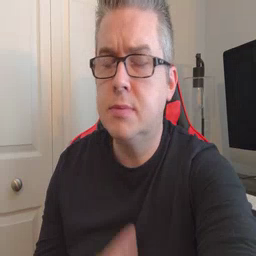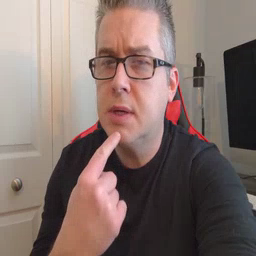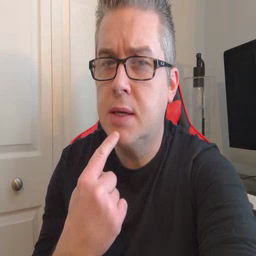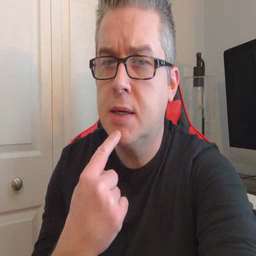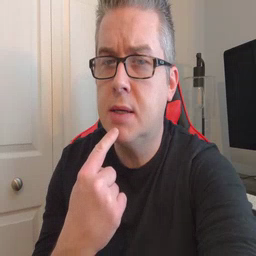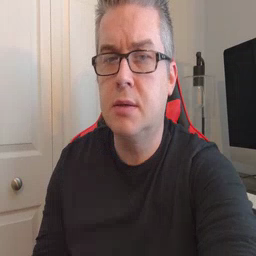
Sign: say